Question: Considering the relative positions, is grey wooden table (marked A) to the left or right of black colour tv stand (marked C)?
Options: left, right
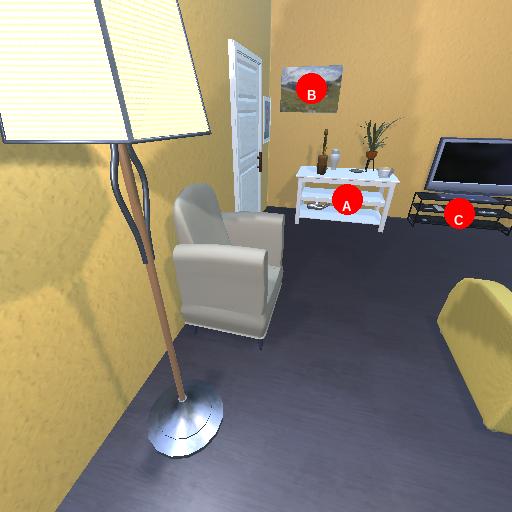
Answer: left